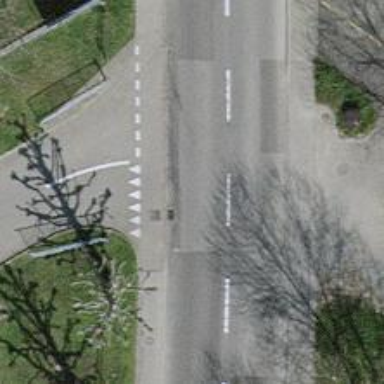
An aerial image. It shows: Road with "give way" sign.